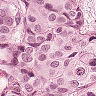
Metastatic tissue present: yes